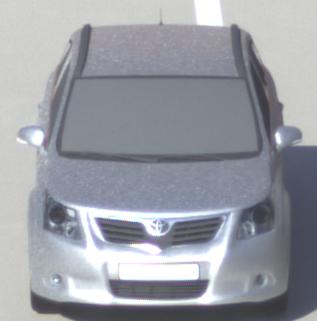
Make: Toyota
Model: Avensis 1.6
Detailed model: Avensis (T27) Notch Back
Model produced from: 2009/01
Model produced until: 2010/08
Doors: 4
Color: white
Road condition: dry road
Daytime: morning or afternoon
Contrast: high contrast